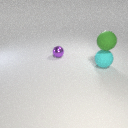
large cyan rubber sphere below large green rubber sphere